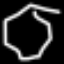
Label: octagon